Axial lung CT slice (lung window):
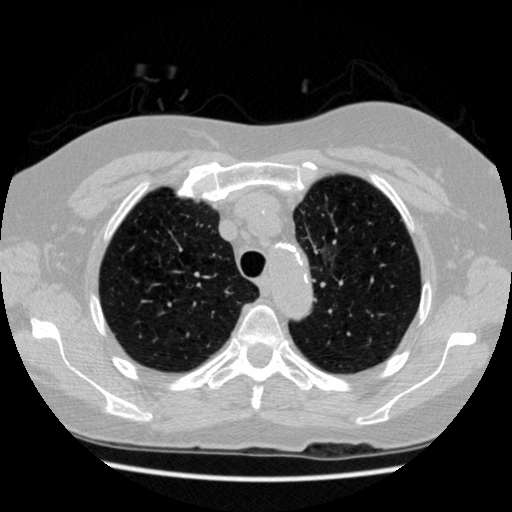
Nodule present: no